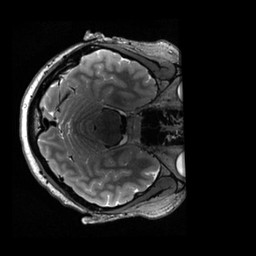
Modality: T2w
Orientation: axial
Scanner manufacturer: siemens
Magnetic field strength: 3 T
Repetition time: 3.2 s
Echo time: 0.564 s